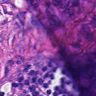
Metastatic tissue present: yes